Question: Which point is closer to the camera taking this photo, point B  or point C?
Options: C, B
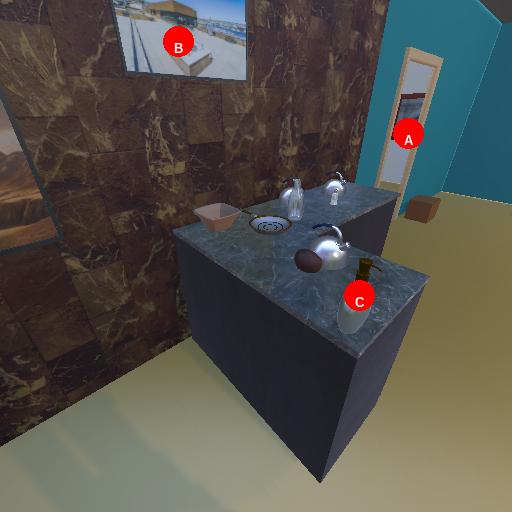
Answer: C